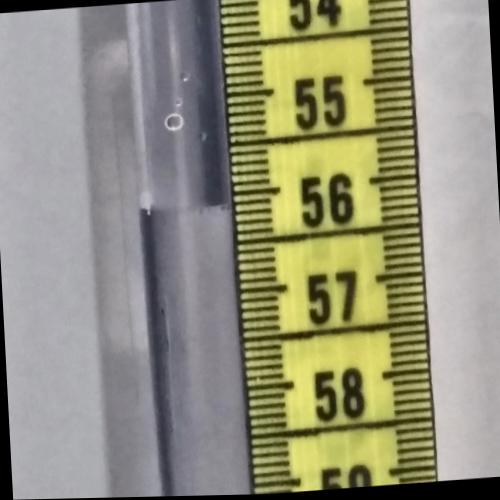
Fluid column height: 56.1 cm